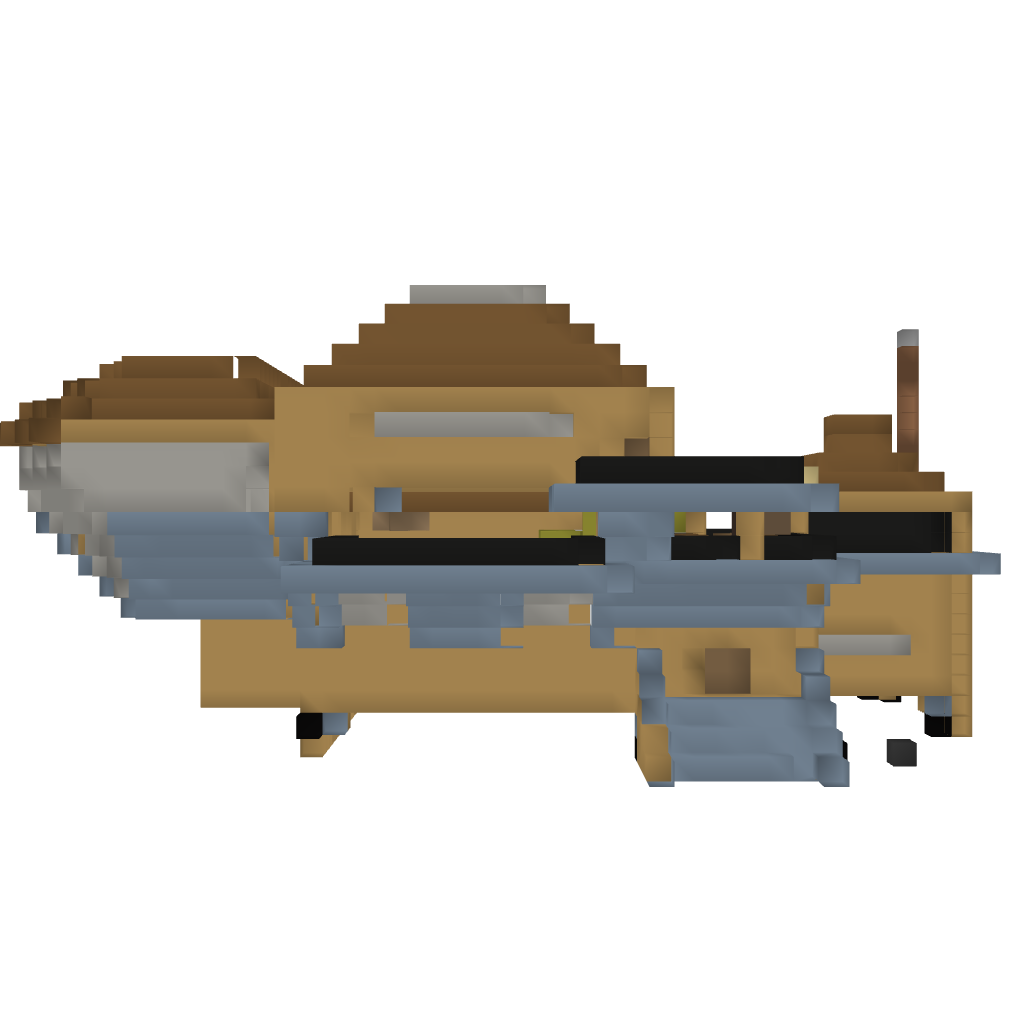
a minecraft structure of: Survival Wooden House